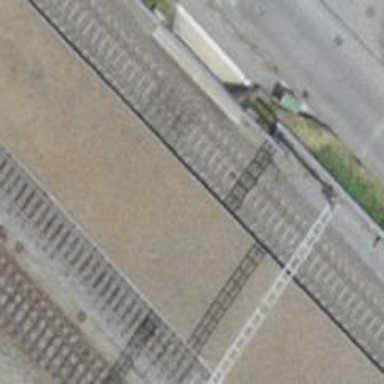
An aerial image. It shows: Public transport stop position along the railway.